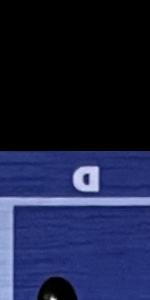
Label: Empty